Question: I have and app with 4 View Controllers and, I need to implement in UIPageViewController. I have 6 Scenes in the storyboard: The rootViewController, the Page View Controller and the other ViewControllers that I need to use inside Page View Controller.
This is the code from my Page View Controller Class:
'''
class ViewController: UIViewController, UIPageViewControllerDataSource {
var contentPageRestorationIDs = [String]()
var pageViewController = UIPageViewController()
override func viewDidLoad() {
super.viewDidLoad()
contentPageRestorationIDs = ["Page1", "Page2", "Page3", "Page4"]
// Do any additional setup after loading the view, typically from a nib.
pageViewController = self.storyboard?.instantiateViewControllerWithIdentifier("PageViewController") as UIPageViewController
pageViewController.dataSource = self
var startingController: UIViewController = self.viewControllerAtIndex(0)!
pageViewController.setViewControllers([startingController], direction: UIPageViewControllerNavigationDirection.Forward, animated: true, completion: nil)
self.addChildViewController(self.pageViewController)
self.view.addSubview(self.pageViewController.view)
self.pageViewController.didMoveToParentViewController(self)
}
func goToPreviousContentViewController(){
var currentViewController: AnyObject = self.pageViewController.viewControllers[0]
var vcRestorationID = currentViewController.restorationIdentifier
var index = find(contentPageRestorationIDs, vcRestorationID!!)
var previousViewController: UIViewController = self.viewControllerAtIndex(index! - 1)!
pageViewController.setViewControllers([previousViewController], direction: UIPageViewControllerNavigationDirection.Reverse, animated: false, completion: nil)
}
func goToNextContentViewController(){
var currentViewController: AnyObject = self.pageViewController.viewControllers[0]
var vcRestorationID = currentViewController.restorationIdentifier
var index = find(contentPageRestorationIDs, vcRestorationID!!)
var nextViewController: UIViewController = self.viewControllerAtIndex(index! - 1)!
pageViewController.setViewControllers([nextViewController], direction: UIPageViewControllerNavigationDirection.Forward, animated: false, completion: nil)
}
override func didReceiveMemoryWarning() {
super.didReceiveMemoryWarning()
// Dispose of any resources that can be recreated.
}
func pageViewController(pageViewController: UIPageViewController, viewControllerBeforeViewController viewController: UIViewController) -> (UIViewController?){
var vcRestorationID = viewController.restorationIdentifier
var index = find(contentPageRestorationIDs, vcRestorationID!)
if(index == 0){
return nil
}
return viewControllerAtIndex(index! - 1)
}
func pageViewController(pageViewController: UIPageViewController, viewControllerAfterViewController viewController: UIViewController) -> (UIViewController?){
var vcRestorationID = viewController.restorationIdentifier
var index = find(contentPageRestorationIDs, vcRestorationID!)
if(index == contentPageRestorationIDs.count - 1){
return nil
}
return viewControllerAtIndex(index! + 1)
}
func presentationCountForPageViewController(pageViewController: UIPageViewController) -> (Int){
return self.contentPageRestorationIDs.count
}
func presentationIndexForPageViewController(pageViewController: UIPageViewController) -> (Int){
return 0
}
func viewControllerAtIndex(index: Int)-> BaseContentViewController! {
if(index >= contentPageRestorationIDs.count){
return nil
}
var contentViewController:BaseContentViewController = storyboard?.instantiateViewControllerWithIdentifier(self.contentPageRestorationIDs[index])! as BaseContentViewController
contentViewController.rootViewController = self
return contentViewController
}
}
'''
It crash in the line:
'''
var contentViewController:BaseContentViewController = storyboard?.instantiateViewControllerWithIdentifier(self.contentPageRestorationIDs[index])! as BaseContentViewController
'''
EDIT:

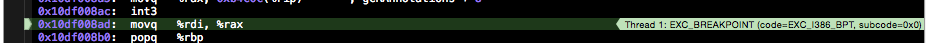
Answer: The problem is in one View Controller I not extend from the custom class... Sorry